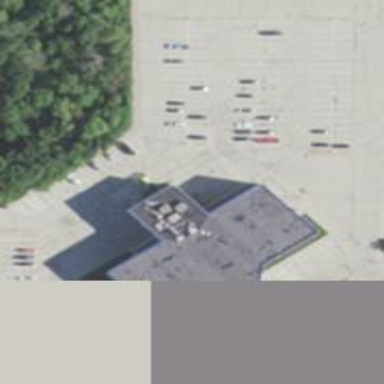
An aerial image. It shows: Commercial building.